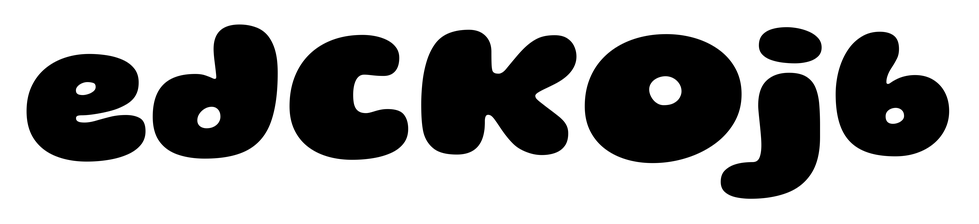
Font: Gluten_Black